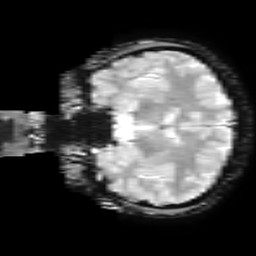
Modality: T2starw
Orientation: coronal
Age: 22
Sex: male
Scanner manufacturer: ge
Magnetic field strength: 3 T
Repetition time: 0.65 s
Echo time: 0.02 s